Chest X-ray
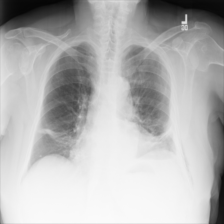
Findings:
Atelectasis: positive
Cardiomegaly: negative
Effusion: positive
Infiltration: negative
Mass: negative
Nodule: negative
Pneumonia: negative
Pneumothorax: negative
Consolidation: negative
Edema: negative
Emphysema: negative
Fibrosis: negative
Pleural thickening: negative
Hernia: negative